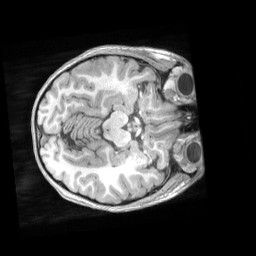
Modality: T1w
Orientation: axial
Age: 11
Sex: male
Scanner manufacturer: siemens
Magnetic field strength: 3 T
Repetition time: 2.53 s
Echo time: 0.00164 s